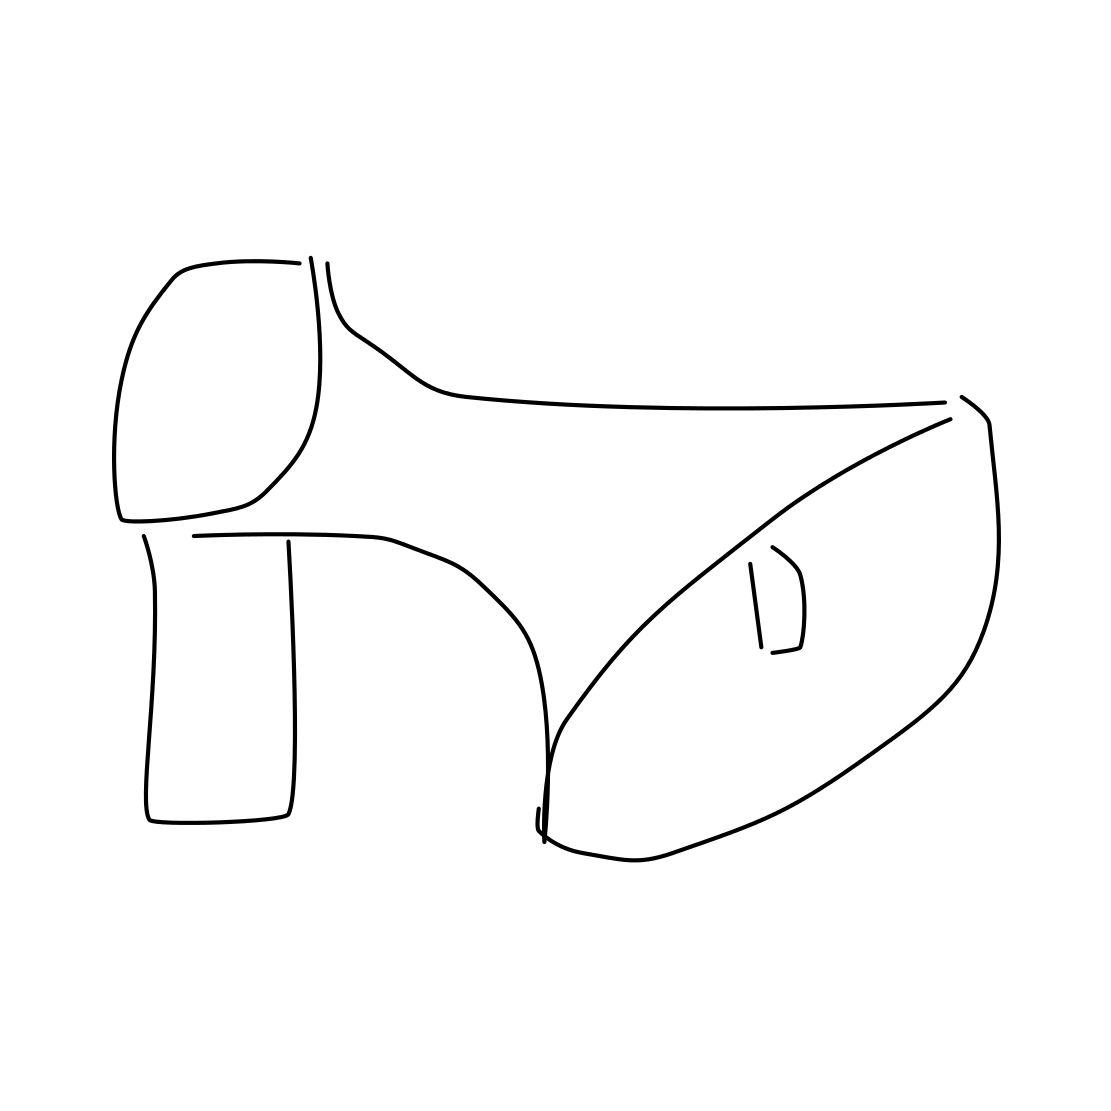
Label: megaphone